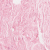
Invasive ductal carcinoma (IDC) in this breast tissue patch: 0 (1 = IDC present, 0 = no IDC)